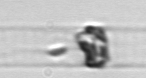
Label: Dactyliosolen_blavyanus